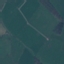
Land use / land cover: Pasture